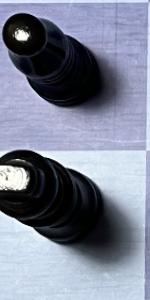
Label: King_Black